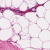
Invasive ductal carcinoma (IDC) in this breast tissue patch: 0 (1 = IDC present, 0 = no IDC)